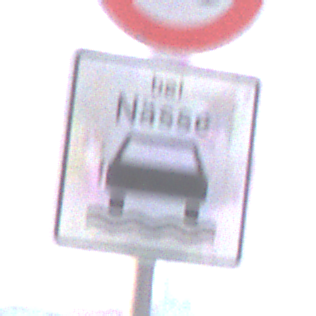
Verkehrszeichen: BeiNaesse
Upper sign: Geschwindigkeit50
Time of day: SunriseSunset
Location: Outdoor (Urban)
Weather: Clear
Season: NotSpecified
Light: Natural